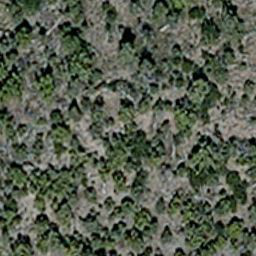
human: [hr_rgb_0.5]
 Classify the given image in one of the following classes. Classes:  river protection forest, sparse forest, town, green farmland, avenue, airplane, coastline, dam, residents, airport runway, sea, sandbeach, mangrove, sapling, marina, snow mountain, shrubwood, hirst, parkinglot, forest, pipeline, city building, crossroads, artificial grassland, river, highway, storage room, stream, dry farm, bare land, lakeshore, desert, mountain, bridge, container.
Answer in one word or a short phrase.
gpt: sparse forest